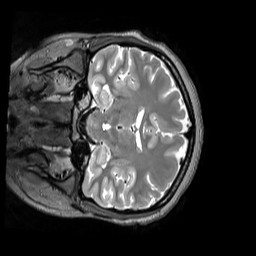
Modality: T2w
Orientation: coronal
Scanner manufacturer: siemens
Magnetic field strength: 3 T
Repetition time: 3.2 s
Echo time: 0.406 s